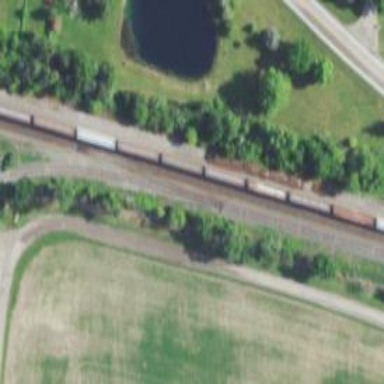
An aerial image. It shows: Railway siding for service.